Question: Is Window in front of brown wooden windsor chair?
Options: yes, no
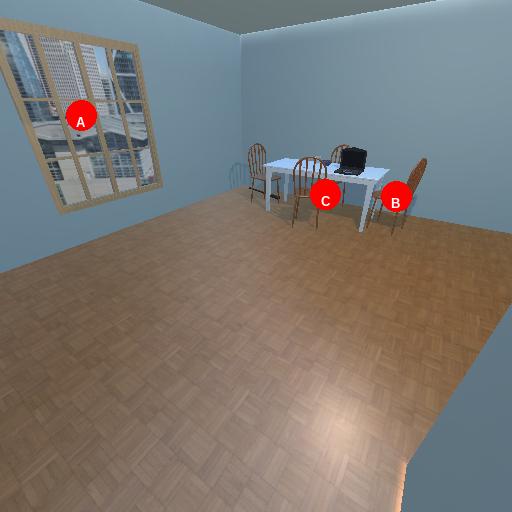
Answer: yes